Question: Is it possible to adjust the width of all TextBlocks in the WrapPanel to the size of the largest TextBlock within the WrapPanel? The end result should be that the width of the control containing "Some data" has the same width as the control containing "Even more data than before." I have attached to my initial code as a starting point. I have used strings as an example, but the collection data and template could be anything, so I can't rely on the length of the string.
'''
<Window x:Class="WpfApplication1.MainWindow"
xmlns="http://schemas.microsoft.com/winfx/2006/xaml/presentation"
xmlns:System="clr-namespace:System;assembly=mscorlib"
xmlns:Collections="clr-namespace:System.Collections;assembly=mscorlib"
xmlns:x="http://schemas.microsoft.com/winfx/2006/xaml"
Title="MainWindow" Height="350" Width="525">
<Window.Resources>
<Collections:ArrayList x:Key="data">
<System:String>Some data</System:String>
<System:String>Some more data</System:String>
<System:String>Even more data than before</System:String>
</Collections:ArrayList>
</Window.Resources>
<ItemsControl ItemsSource="{StaticResource data}">
<ItemsControl.ItemsPanel>
<ItemsPanelTemplate>
<WrapPanel></WrapPanel>
</ItemsPanelTemplate>
</ItemsControl.ItemsPanel>
<ItemsControl.ItemTemplate>
<DataTemplate>
<Border Margin="5" BorderThickness="1" BorderBrush="Black">
<TextBlock Text="{Binding}"></TextBlock>
</Border>
</DataTemplate>
</ItemsControl.ItemTemplate>
</ItemsControl>
</Window>
'''
And an image of the desired output:

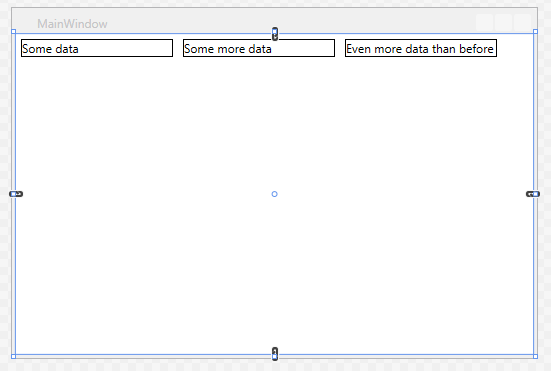
Answer: Use a shared size grid:
'''
<ItemsControl ItemsSource="{StaticResource data}" Grid.IsSharedSizeScope="True">
<ItemsControl.ItemsPanel>
<ItemsPanelTemplate>
<WrapPanel></WrapPanel>
</ItemsPanelTemplate>
</ItemsControl.ItemsPanel>
<ItemsControl.ItemTemplate>
<DataTemplate>
<Grid>
<Grid.ColumnDefinitions>
<ColumnDefinition Width="Auto" SharedSizeGroup="ColumnSize" />
</Grid.ColumnDefinitions>
<Border Margin="5" BorderThickness="1" BorderBrush="Black">
<TextBlock Text="{Binding}"></TextBlock>
</Border>
</Grid>
</DataTemplate>
</ItemsControl.ItemTemplate>
</ItemsControl>
'''
All columns are guaranteed to be the same width as they share a size group. As they are sized auto, they will also size to the largest instance of any of the grid's content.